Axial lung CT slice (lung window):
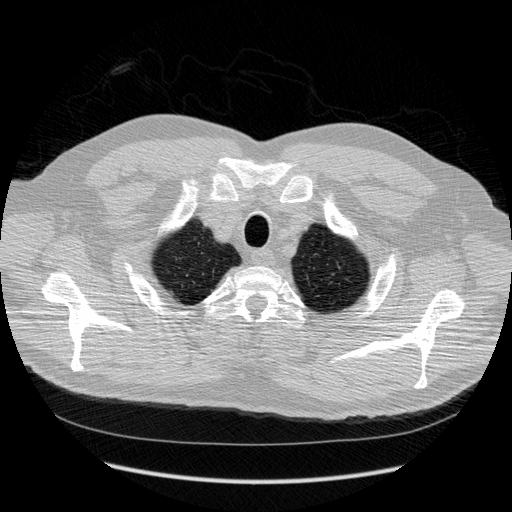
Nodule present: no